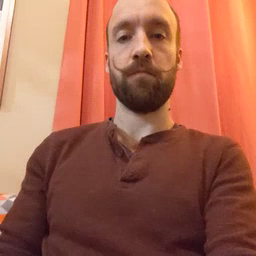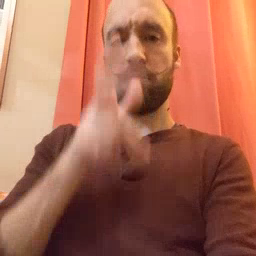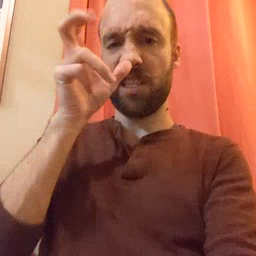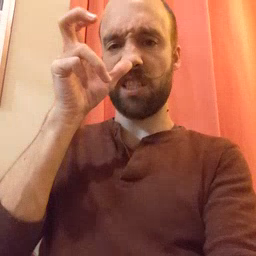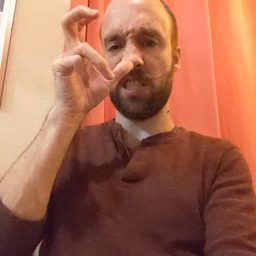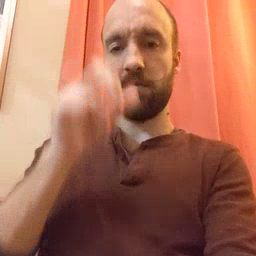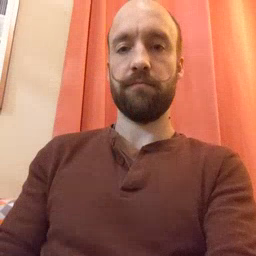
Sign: bug